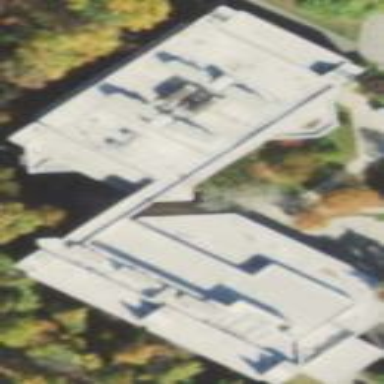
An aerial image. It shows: College building.